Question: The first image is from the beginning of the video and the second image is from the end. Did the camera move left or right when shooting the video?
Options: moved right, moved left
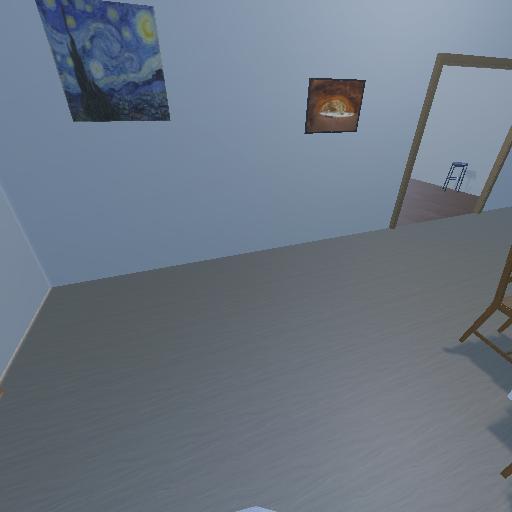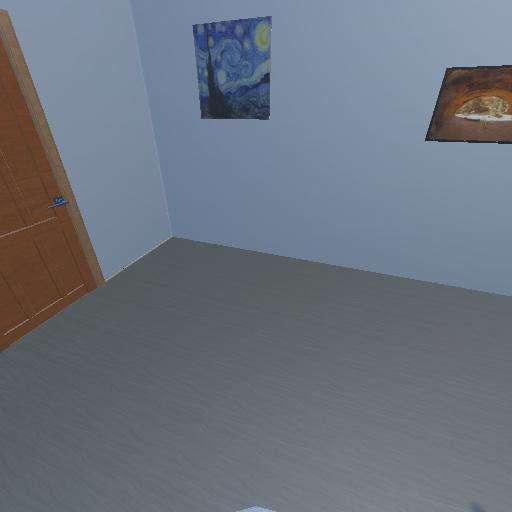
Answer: moved right